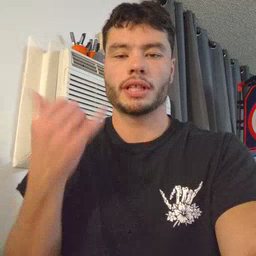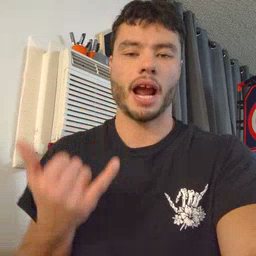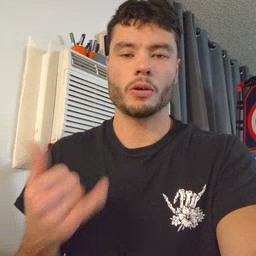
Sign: now